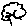
Label: tree